Aerial crown-view tile of a tropical tree (Barro Colorado Island, Panama), acquired 20250715:
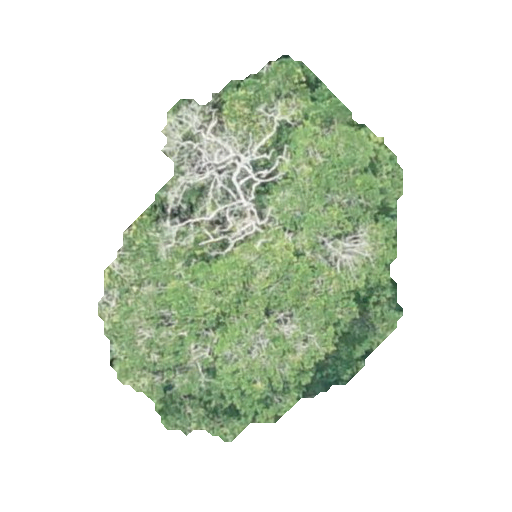
Species: Terminalia amazonia
GBIF accepted scientific name: Terminalia amazonica
Crown area: 119.672 m²